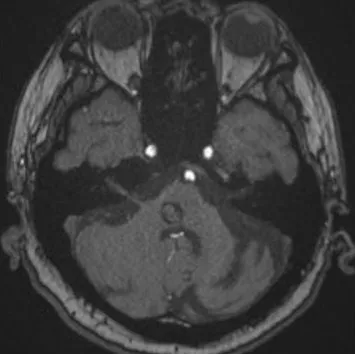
Time of flight image from the patient's cranial magnetic resonance angiogram.
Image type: radiology (mri)